Question: I'm making a theme that has inline CSS as a first website at
<URL>
I've tested it in Firefox, Opera, Chrome only to find most CSS doesn't display correctly in the latest edition of Internet Explorer.
The theme is supposed to responsive (try resizing window to the size of a mobile) so I've put values in percentages rather than absolutes as well as a media query.
Am I missing something essential?

In the above screenshot, for example:
1. Lists aren't displaying inline and taking up 100% of the line (display: inline)
2. Margin in sidebar is too large (margin-bottom: 10%)
3. Background not displaying on text (background: #f2f2f2)
4. Text for dates not changing to uppercase (text-transform: uppercase)
5. Images don't resize
All the CSS is inline except for an external style-sheet which is a CSS reset.
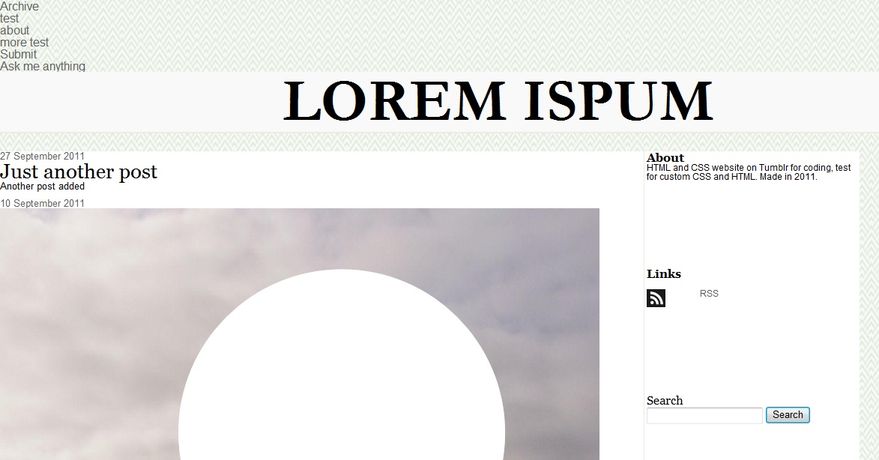
Answer: You have a comment above the doctype, which <URL>:
'''
<!--
Theme: Pliancy
-->
<!DOCTYPE html>
'''
Remove that comment, and all will be well.